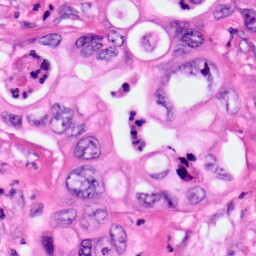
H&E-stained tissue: Pancreatic